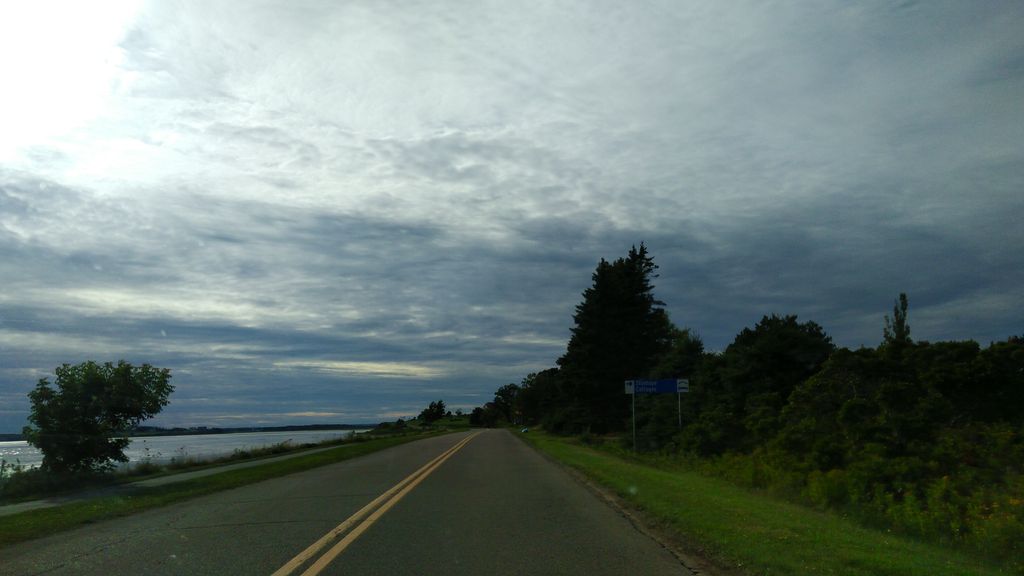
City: charlottetown